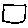
Label: square